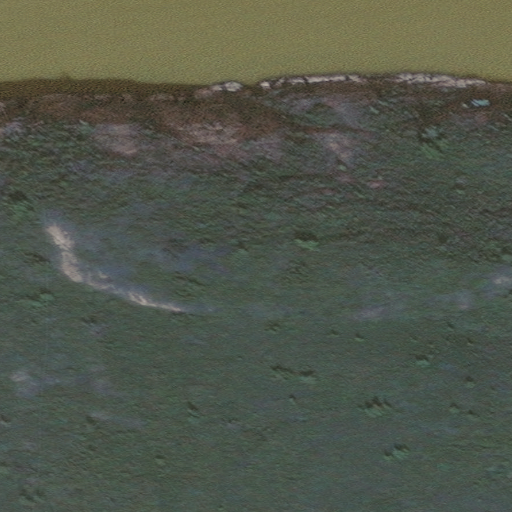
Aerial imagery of cape in Alaska named Ibach Point containing only unknown